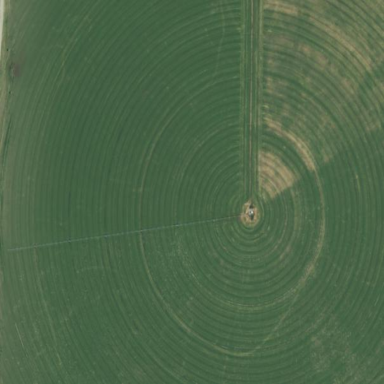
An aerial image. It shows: Farmland with pivot irrigation system.